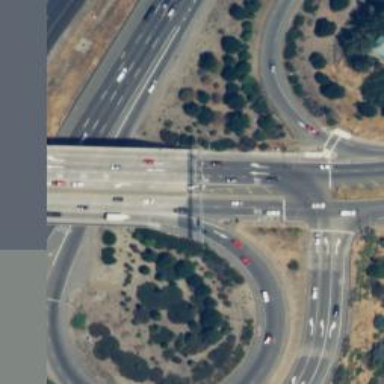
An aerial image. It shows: Trunk highway with expressway features.